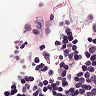
Metastatic tissue present: no